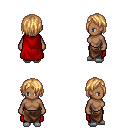
a pixel art fantasy rpg character, female body template, human, dark skin, red cape, robe skirt, light blonde bangs hairstyle, white slippers, four views (front, back, left, right), 2x2 character sprite sheet, small pixel art, hard edges, no anti-aliasing